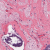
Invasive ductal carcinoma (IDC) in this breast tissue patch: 0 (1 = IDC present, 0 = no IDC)